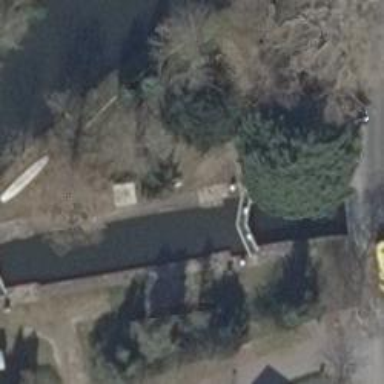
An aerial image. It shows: Canal with lock obstacle.